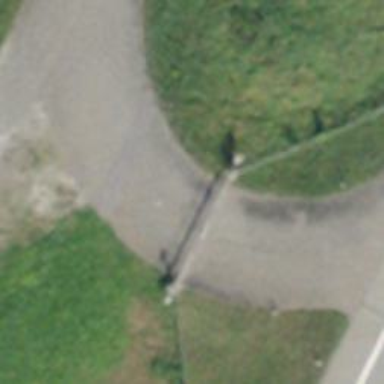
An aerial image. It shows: Gate.